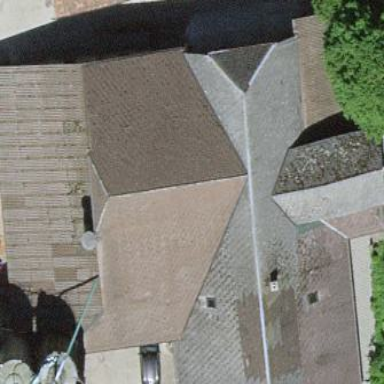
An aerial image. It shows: Farm building.